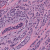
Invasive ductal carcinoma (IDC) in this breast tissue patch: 1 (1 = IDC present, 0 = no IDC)